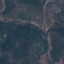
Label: HerbaceousVegetation